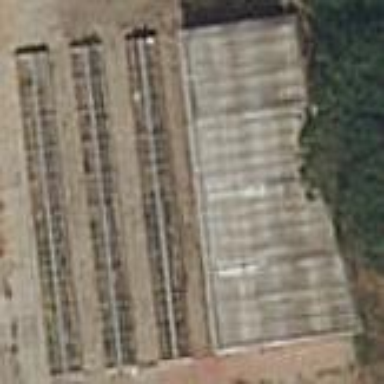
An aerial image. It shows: Greenhouse.